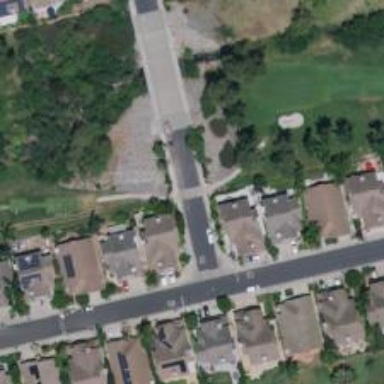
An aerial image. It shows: Path for golf carts.